Interaction volume radius: 5 \u00c5
Interaction volume height: 30 \u00c5
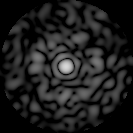
Disorder parameter: 0.8575